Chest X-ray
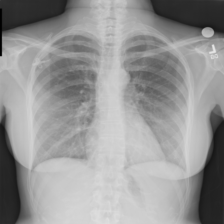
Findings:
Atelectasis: negative
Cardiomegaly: negative
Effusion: negative
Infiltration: negative
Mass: negative
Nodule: negative
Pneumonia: negative
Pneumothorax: negative
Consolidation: negative
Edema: negative
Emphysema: negative
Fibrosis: negative
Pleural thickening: negative
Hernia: negative